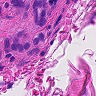
Metastatic tissue present: yes